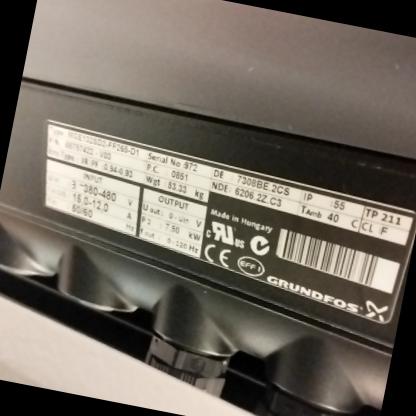
Klasa: tabliczka-znamionowa